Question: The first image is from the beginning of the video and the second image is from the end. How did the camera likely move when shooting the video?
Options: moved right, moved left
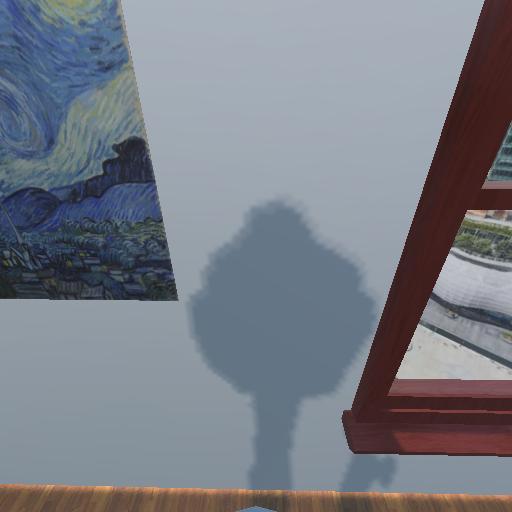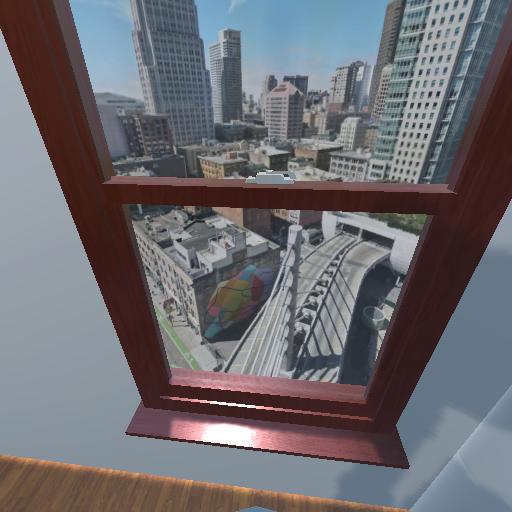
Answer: moved right